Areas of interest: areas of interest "Scenic Spot"
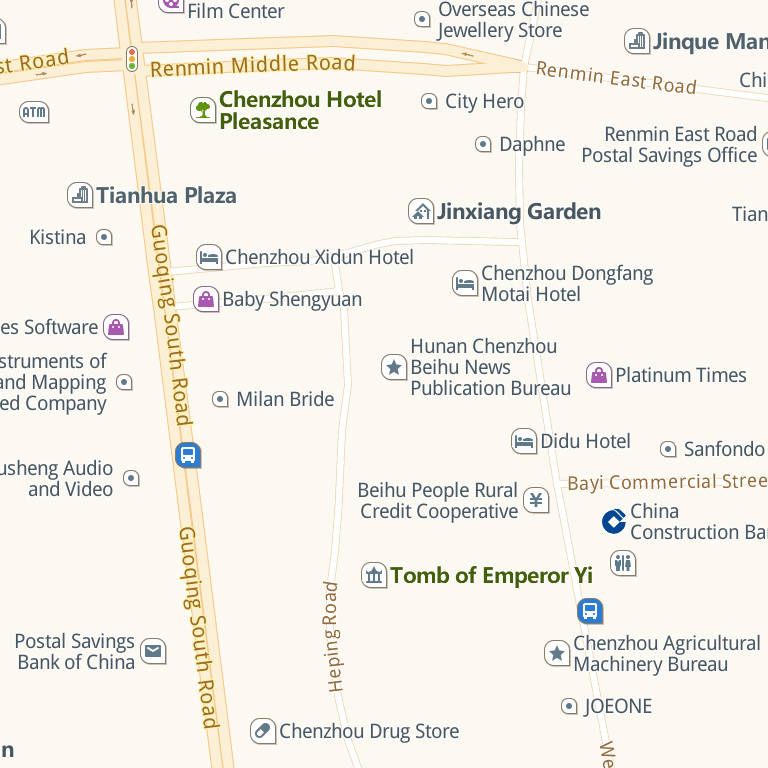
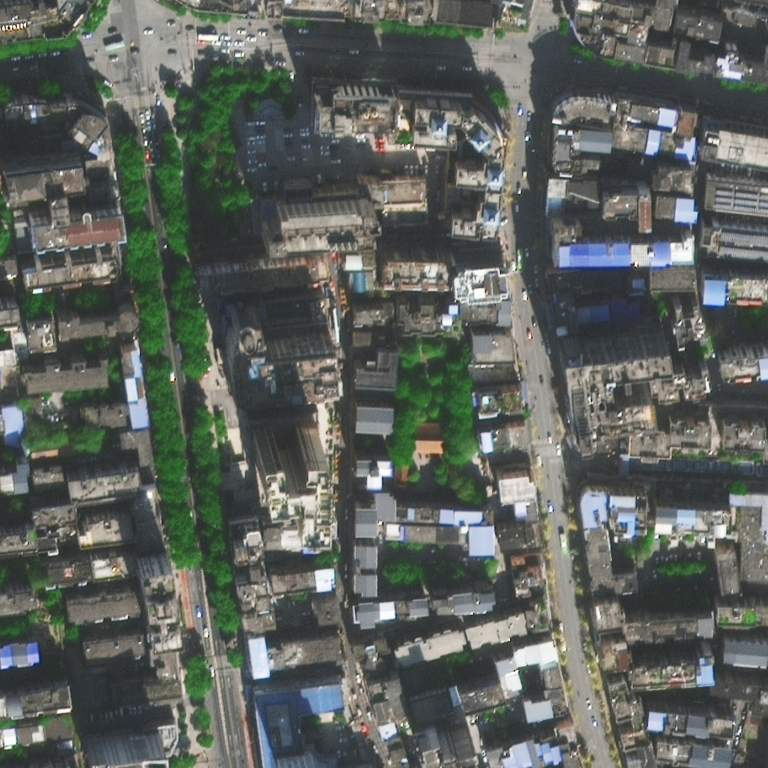